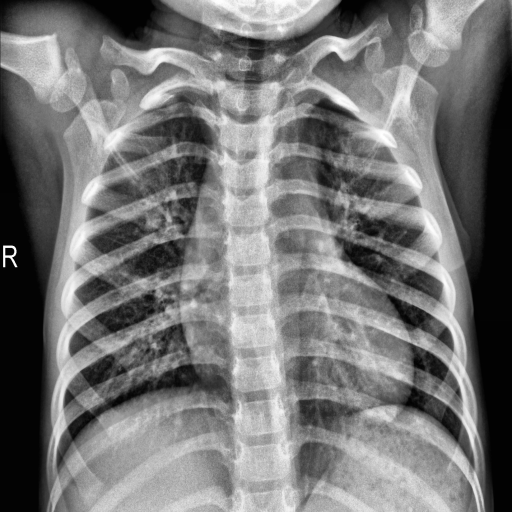
Finding: NORMAL